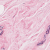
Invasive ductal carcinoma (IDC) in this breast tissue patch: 0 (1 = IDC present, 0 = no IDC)